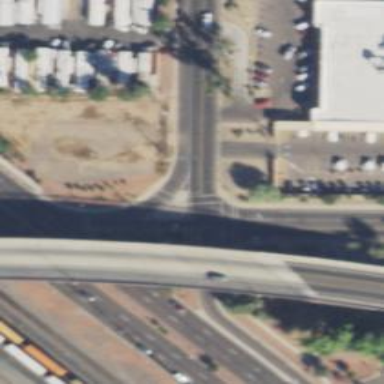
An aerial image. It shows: Solid stop line on the road marking.